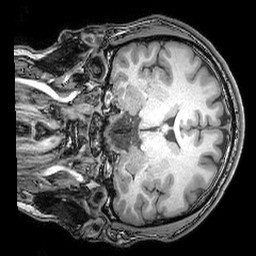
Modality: T1w
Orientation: coronal
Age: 21
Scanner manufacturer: philips
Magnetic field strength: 3 T
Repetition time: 0.007 s
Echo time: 0.003501 s